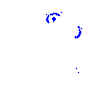
Particle: proton